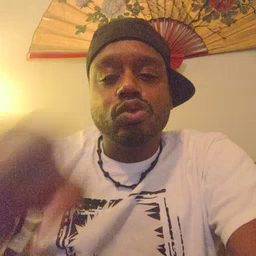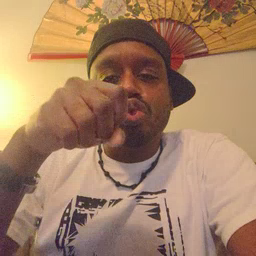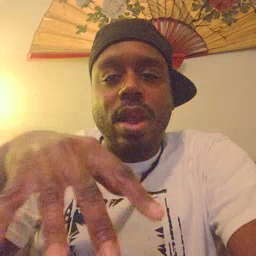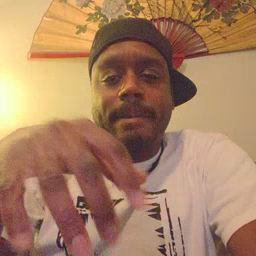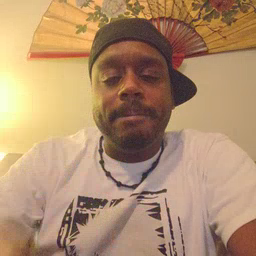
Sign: drop